Question: According to <URL> it is acceptable to key 'params' with the 'name' you associate with the html values in your template,
However, when I attempt to access a param I submitted it throws the following error:

I understand that there are other params besides :name but I am just trying to get this one handled for now before passing the others. I am just making this app to practice the fundamentals.
Also, how come my params are being passed in my URL? These are forms, shouldn't they be submitted as a POST request and thereby able to use strong params with? I think the reason i'm having so much trouble is because I am used to strong params, I am unfamiliar with this syntax. Any help is appreciated, thanks!
Here is my code:
'''
class OrdersController < ApplicationController
def create
Order.create(params[:name])
end
end
'''
'''
<h1> Input information </h1>
<%= form_tag("/order",method: "get") %>
<%= label_tag(:name, "Enter name") %>
<%= text_field_tag(:name) %>
<%= label_tag(:email, "enter email") %>
<%= text_field_tag(:email) %>
<h2> Select color </h2>
<%= label_tag(:red,"red") %>
<%= check_box_tag(:red) %>
<%= label_tag(:green,"green") %>
<%= check_box_tag(:green) %>
<%= label_tag(:indigo,"Indigo") %>
<%= check_box_tag(:indigo) %>
<%= submit_tag("submit") %>
'''
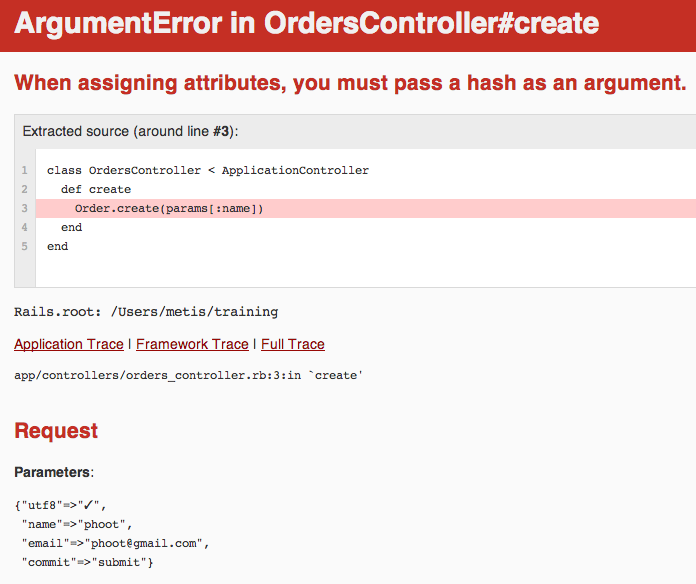
Answer: You need to provide a hash argument to 'create'. How will 'Order' know that you are setting 'name'? You are basically doing this:
'Order.create('phoot')'
You need to specify what 'phoot' is:
'''
Order.create(name: params[:name])
# ends up being Order.create(name: 'phoot')
'''